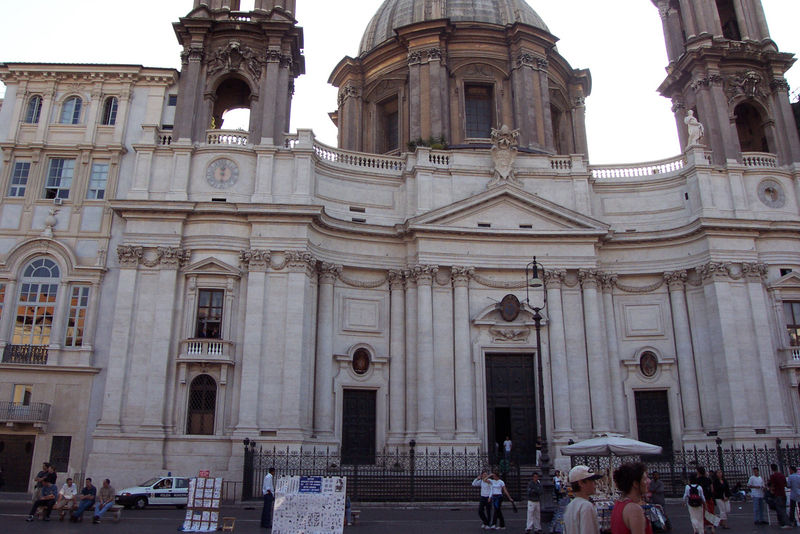
Titel: Sant’Agnese in Agone
Künstler: Girolamo Rainaldi
Standort: Rom, S. Agnese in Agone (EU - I - Latium)
Schlagwörter: himmel, frauen, menschen, stadt, fenster, frankreich, laterne, marmor, männer, paris, pfeiler, straße, säulen, tür, dach, gebäude, schirm, zaun, ornament, architektur, barock, stein, kirche, klassizismus, personen, oper, renaissance, rund, turm, skulptur, statue, balkon, bogen, fassade, italien, türen, giebel, platz, bank, pilaster, auto, figuren, rundbogen, kuppel, treppe, uhr, geländer, tor, foto, fotografie, eingang, türme, dom, polizei, rom, portal, tore, wappen, sims, karte, gesims, pforte, quader, historismus, konkav, konvex, tympanon, trppe, baluster, touristen, uhren, timpanon, metallzaun, konkav#